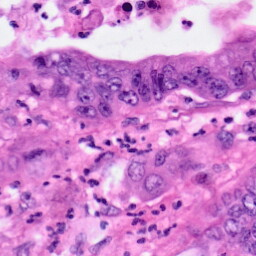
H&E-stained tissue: Pancreatic